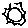
Label: sun